Question: I have installed rhodes and android SDK and NDK
OS: Linux Mint 16 X64, Ruby: ruby 2.1.1p76 (2014-02-24 revision 45161) [x86_64-linux], SDK: Android.SDK.Release.v23.0.2.Linux, NDK: android-ndk32-r10-linux-x86_64 or android-ndk-r7b
and build.yml content:
'''
#sdk: "/home/abolfazl/.rbenv/versions/2.1.1/lib/ruby/gems/2.1.0/gems/rhodes-3.5.1.12"
sdkversion: 3.5.0
name: testapp
version: 1.0
vendor: rhomobile
build: debug
bbver: 4.6
applog: rholog.txt
iphone:
configuration: Release
sdk: iphonesimulator5.0
provisionprofile:
codesignidentity:
entitlements:
BundleIdentifier: com.rhomobile.testapp
BundleURLScheme: testapp
wp:
productid: '0ed4fa10-0f72-0132-4dc5-3870f4a0dbeb'
symbian:
uid: '0xee1f6bcc'
android:
version: 4.2.2
extensions: ["json", "another-extension"]
'''
sdk manager:

when I run rake run:android:
> cd
/home/abolfazl/.rbenv/versions/2.1.1/lib/ruby/gems/2.1.0/gems/rhodes-3.5.1.12
$app_config['extensions'] : ["json", "another-extension"]
$app_config['capabilities'] : [] $vendor = rhomobile $app_package_name
= com.rhomobile.testapp rake aborted! Can't detect NDK toolchain path (corrupted NDK installation?)Tasks: TOP => run:android => run:android:emulator =>
config:android:emulator => config:android (See full trace by running
task with --trace)
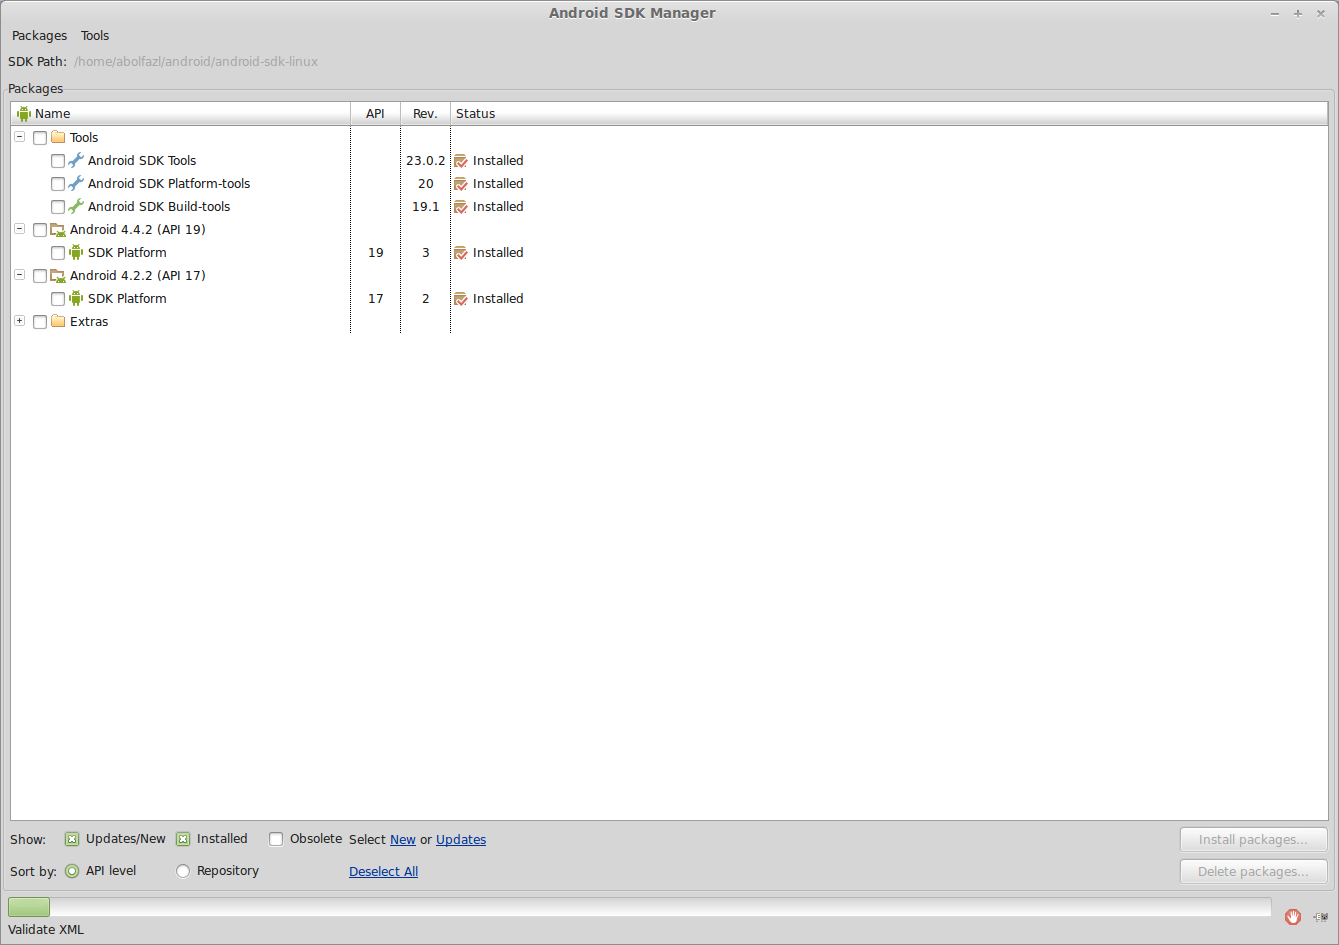
Answer: rhodes gem v3.5 was updated on github some times ago to adapt from changes in the newer NDKs (v3.5 was released around release 7 of the NDK).
Newer rhodes (latest is v5) directly supports the new NDKs.
Another thing is that rhodes still needs Ruby v1.9.3, seems that you're using it under Ruby v2.1.